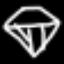
Label: diamond